Question: I am trying to create an amortisation table where the interest rate depends on two inputs provided by the user.
X represents rows and Y represents columns. Values of X, Y and interest rates are already set in a 4 X 6 table. For example if the user inputs X=2 and Y=3, then interest rate will be determined to be 5%.
The IF function could work but it would take up a lot of time and is not efficient.
I considered using an array, and I think a Vlookup will be the most efficient. In Excel I used Vlookup along with Match and it worked but I am having difficulty translating it to VBA code.
'''
Option Explicit
Sub Amortisation()
Dim intRate, loanLife, initLoanAmt
Dim yrBegBal, intComp, prinComp, yrEndBal, annualPmt
Dim outRow, rowNum, outsheet
outRow = 3 'output table begins from row 4
outsheet = "loan amort"
Worksheets(outsheet).ActivateDo
loanLife = InputBox("Enter loan life." _
& " Loan life must be a whole number")
If loanLife < 0 Or (loanLife - Round(loanLife) <> 0) Then
MsgBox ("Loan life must be a whole number.")
End
End If
initLoanAmt = InputBox("Enter loan amount." _
& " Loan amount must be a positive whole number")
If initLoanAmt < 0 Or (initLoanAmt - Round(initLoanAmt) <> 0) Then
MsgBox ("Loan amount must be a positive whole number.")
End
End If
End Sub
'''
Rather than prompting for Interest rates as I have done with the other inputs, I want VBA to use the inputs given to choose an interest rate from the table below.

So if X (loan life) is 5 and Y (initloanamount) is 700, then I want VBA to use 10 as the rate.
After this I can then continue with the amortisation table using PMT function.
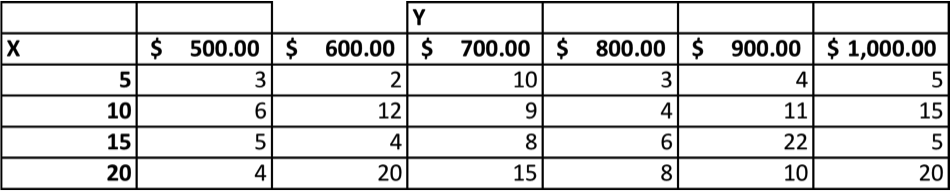
Answer: Just make your table a named range called "InterestRates". Then you can access the named range in VBA as such:
'''
Option Explicit
Sub Amortisation()
Dim intRate As Double, loanLife As Long, initLoanAmt As Long
Dim yrBegBal, intComp, prinComp, yrEndBal, annualPmt
Dim outRow, rowNum
Dim outsheet As Worksheet
Dim rng As Range
outRow = 3 'output table begins from row 4
Set outsheet = Worksheets("loan amort")
outsheet.ActivateDo
loanLife = InputBox("Enter loan life." _
& " Loan life must be a whole number")
If loanLife < 0 Or (loanLife - Round(loanLife) <> 0) Then
MsgBox ("Loan life must be a whole number.")
End If
initLoanAmt = InputBox("Enter loan amount." _
& " Loan amount must be a positive whole number")
If initLoanAmt < 0 Or (initLoanAmt - Round(initLoanAmt) _
<> 0) Then
MsgBox ("Loan amount must be a positive whole number.")
End If
Set rng = outsheet.Range("InterestRates")
loanLife = Evaluate("MATCH(" & loanLife & ",INDEX(InterestRates,,1),0)")
initLoanAmt = Evaluate("MATCH(" & initLoanAmt & ",INDEX(InterestRates,1,),0)")
intRate = rng.Cells(loanLife, initLoanAmt).Value
End Sub
'''
This should work for you assuming you have named your entire table (including the headers and row names) "InterestRates". This also assumes that your InterestRates range is on your "loan amort" sheet. The desired interest rate will be assigned to the variable 'intRate' and you can add code at the end to use it however you like.
By the way, I declared some of your variables with the variable types. You should consider adding the variable types to the rest. I also removed the two 'End' lines as they were not necessary.